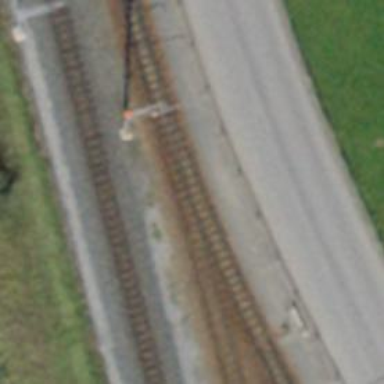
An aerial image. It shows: Narrow-gauge railway siding with 1 track. The track is electrified with contact line.